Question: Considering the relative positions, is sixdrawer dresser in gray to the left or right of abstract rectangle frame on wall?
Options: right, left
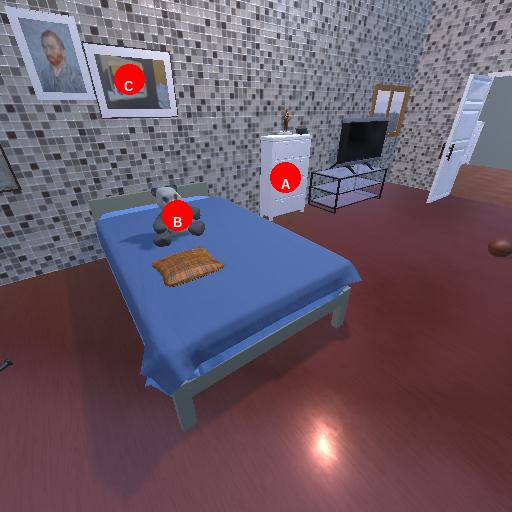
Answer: right